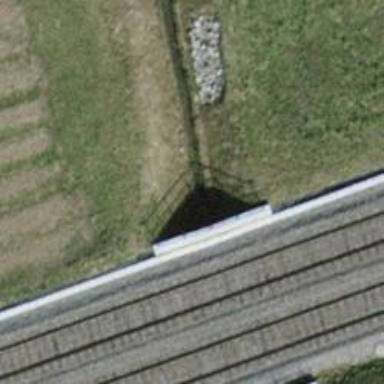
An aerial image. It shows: Tunnel.